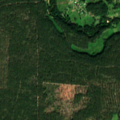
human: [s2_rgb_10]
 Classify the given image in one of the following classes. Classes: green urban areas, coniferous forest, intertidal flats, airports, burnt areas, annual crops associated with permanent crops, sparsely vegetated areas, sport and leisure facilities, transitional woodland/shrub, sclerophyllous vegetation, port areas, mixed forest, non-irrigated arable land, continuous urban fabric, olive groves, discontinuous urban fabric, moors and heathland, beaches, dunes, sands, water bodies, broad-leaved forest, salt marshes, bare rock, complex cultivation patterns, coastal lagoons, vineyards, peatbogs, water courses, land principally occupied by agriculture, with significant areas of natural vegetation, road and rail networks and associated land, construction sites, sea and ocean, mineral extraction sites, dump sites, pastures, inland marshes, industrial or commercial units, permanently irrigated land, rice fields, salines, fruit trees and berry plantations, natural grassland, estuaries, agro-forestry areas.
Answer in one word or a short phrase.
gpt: complex cultivation patterns, land principally occupied by agriculture, with significant areas of natural vegetation, coniferous forest, mixed forest